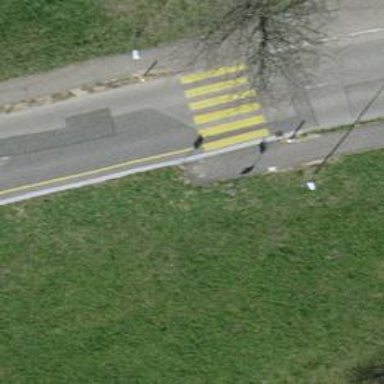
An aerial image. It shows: Bus stop with platform for public transport.